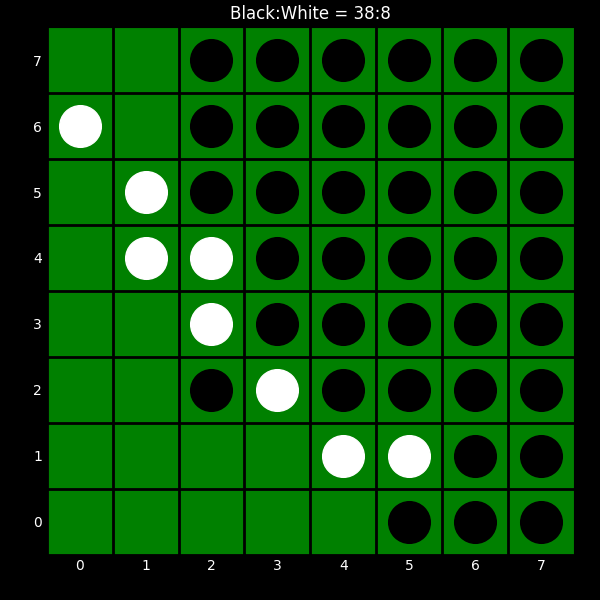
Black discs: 38
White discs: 8